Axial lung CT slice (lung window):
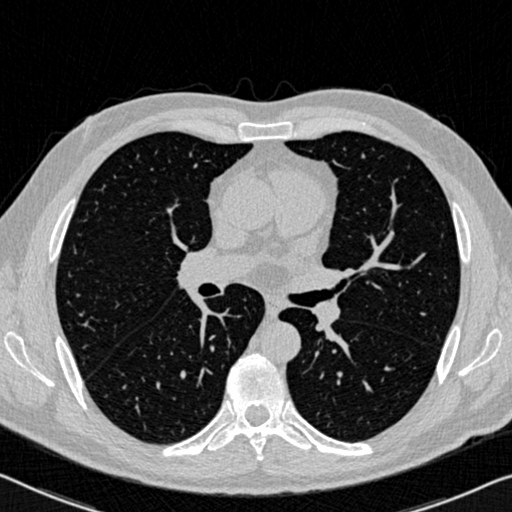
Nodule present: no